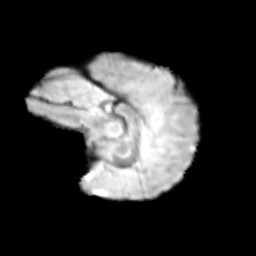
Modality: T2w
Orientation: sagittal
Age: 11
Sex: female
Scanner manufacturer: siemens
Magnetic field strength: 3 T
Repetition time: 3.8 s
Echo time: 0.07 s